Question: When I try to nest two col-md-2 columns inside a col-md-4 column, the nested columns are too small, more like md-1 or less. I have used a row inside the outer tag as suggested by the <URL>. I tried changing all the "md" to "lg" and "sm", but that didn't make any difference. How can I make my second row of nested inputs line up with my first row of non-nested inputs?
Screenshot:

<URL>
'''
<div class="container" id="content">
<form>
<div class="row">
<div class="col-md-2">Label
<input value="nonnested input">
</div>
<div class="col-md-2">Label
<input value="nonnested input">
</div>
</div>
<br/>
<div class="row">
<div class="form-group col-md-4">
Label across two inputs, Label across two inputs
<div class="row">
<div class="col-md-2">
<input value="nested input 1" >
</div>
<div class="col-md-2">
<input value="nested input 2" >
</div>
</div>
</div>
</div>
</form>
</div>
'''
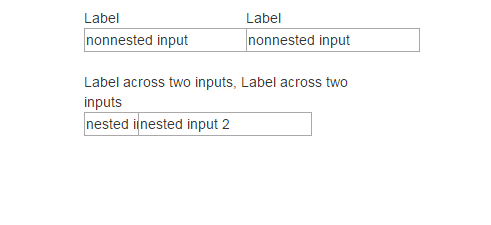
Answer: Ah I get it now! The nested columns need to total to 12 to fill the width of the outer tag. So my second set of inputs should read like this:
'''
<div class="form-group col-md-4">
Label across two inputs, Label across two inputs
<div class="row">
<div class="col-md-6">
<input value="nested input 1" >
</div>
<div class="col-md-6">
<input value="nested input 2" >
</div>
</div>
</div>
'''